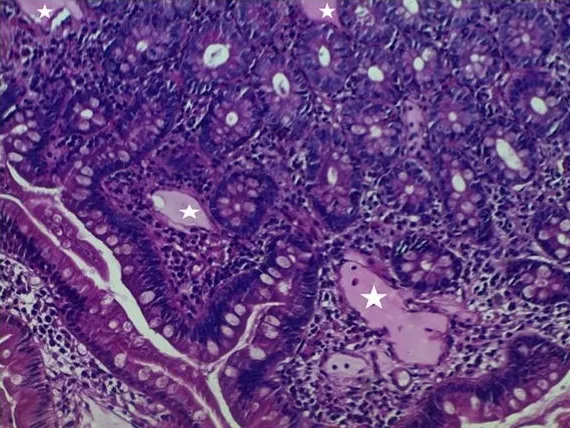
Duodenal biopsy: note the ectasia of the lymphatic ducts. (Hematoxylin and eosin stain + high magnification X 20).
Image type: pathology (h&e)